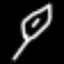
Label: leaf